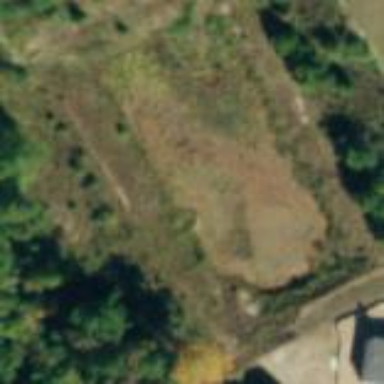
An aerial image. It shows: Detention basin used for land use.